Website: crate-barrel
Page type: payment
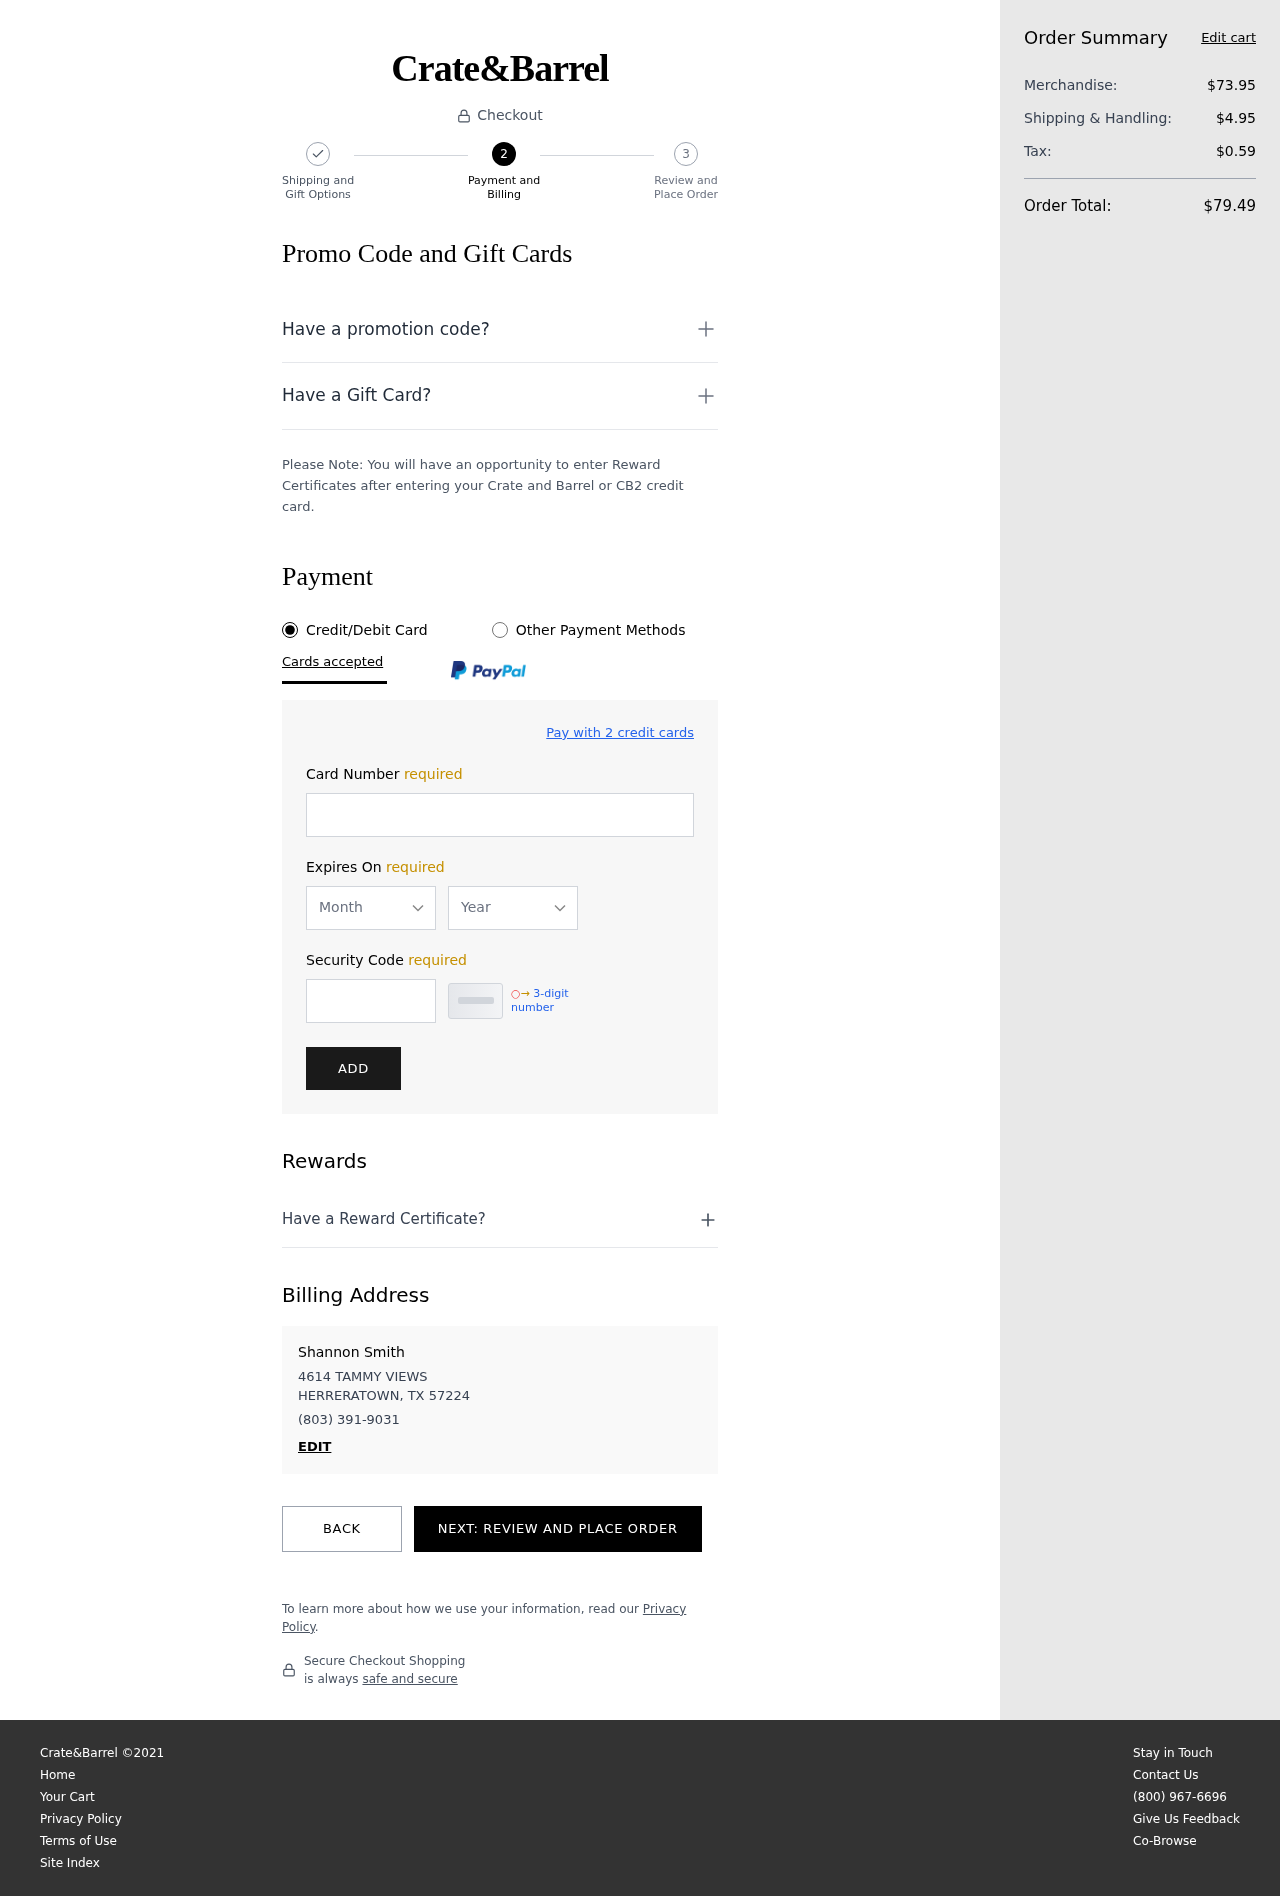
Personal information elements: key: PII_CARD_EXPIRY_MONTH
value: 01
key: PII_CARD_EXPIRY_YEAR
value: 29
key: PII_CITY_STATE_ZIP
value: HERRERATOWN, TX 57224
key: PII_FULLNAME
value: Shannon Smith
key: PII_PHONE
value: (803) 391-9031
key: PII_STREET
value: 4614 TAMMY VIEWS
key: PII_CARD_NUMBER
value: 6593 0272 2949 8012
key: PII_CARD_CVV
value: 001
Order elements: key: ORDER_SUBTOTAL
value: $73.95
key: ORDER_SHIPPING_COST
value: $4.95
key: ORDER_TAX
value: $0.59
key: ORDER_TOTAL
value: $79.49